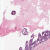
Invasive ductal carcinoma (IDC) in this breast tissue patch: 0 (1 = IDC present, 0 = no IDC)